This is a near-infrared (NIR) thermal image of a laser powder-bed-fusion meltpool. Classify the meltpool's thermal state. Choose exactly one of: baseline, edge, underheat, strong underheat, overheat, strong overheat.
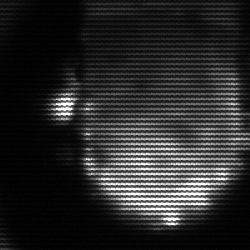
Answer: baseline